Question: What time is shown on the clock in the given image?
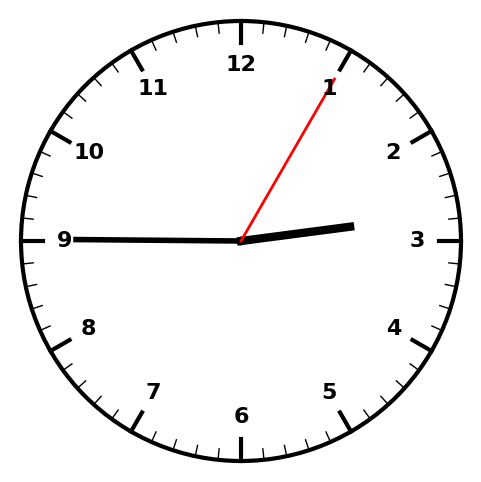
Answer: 02:45:05